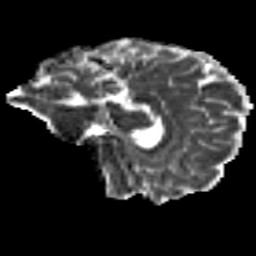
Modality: MD
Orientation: sagittal
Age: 25
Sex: female
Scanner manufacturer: siemens
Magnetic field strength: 3 T
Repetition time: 8.8 s
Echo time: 0.085 s